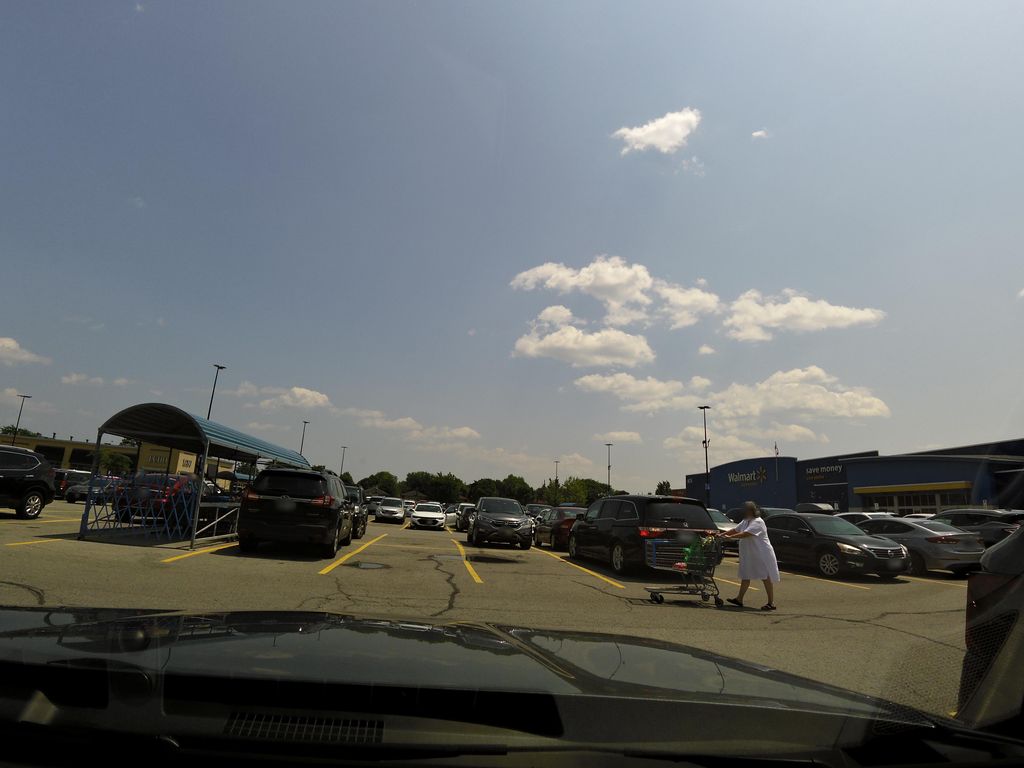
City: hamilton